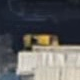
Vehicle type: Taxi